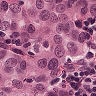
Metastatic tissue present: yes